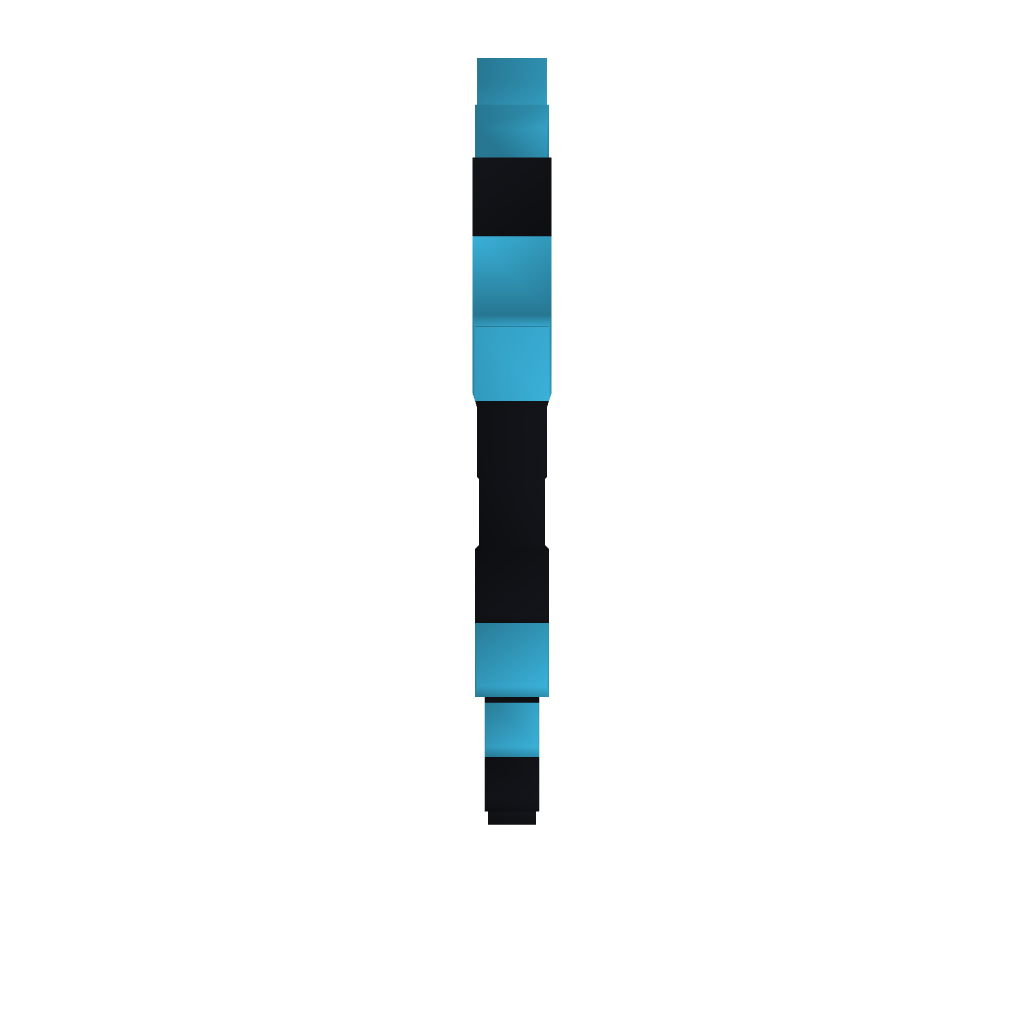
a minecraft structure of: Ghost from Castlevania 1